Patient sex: F
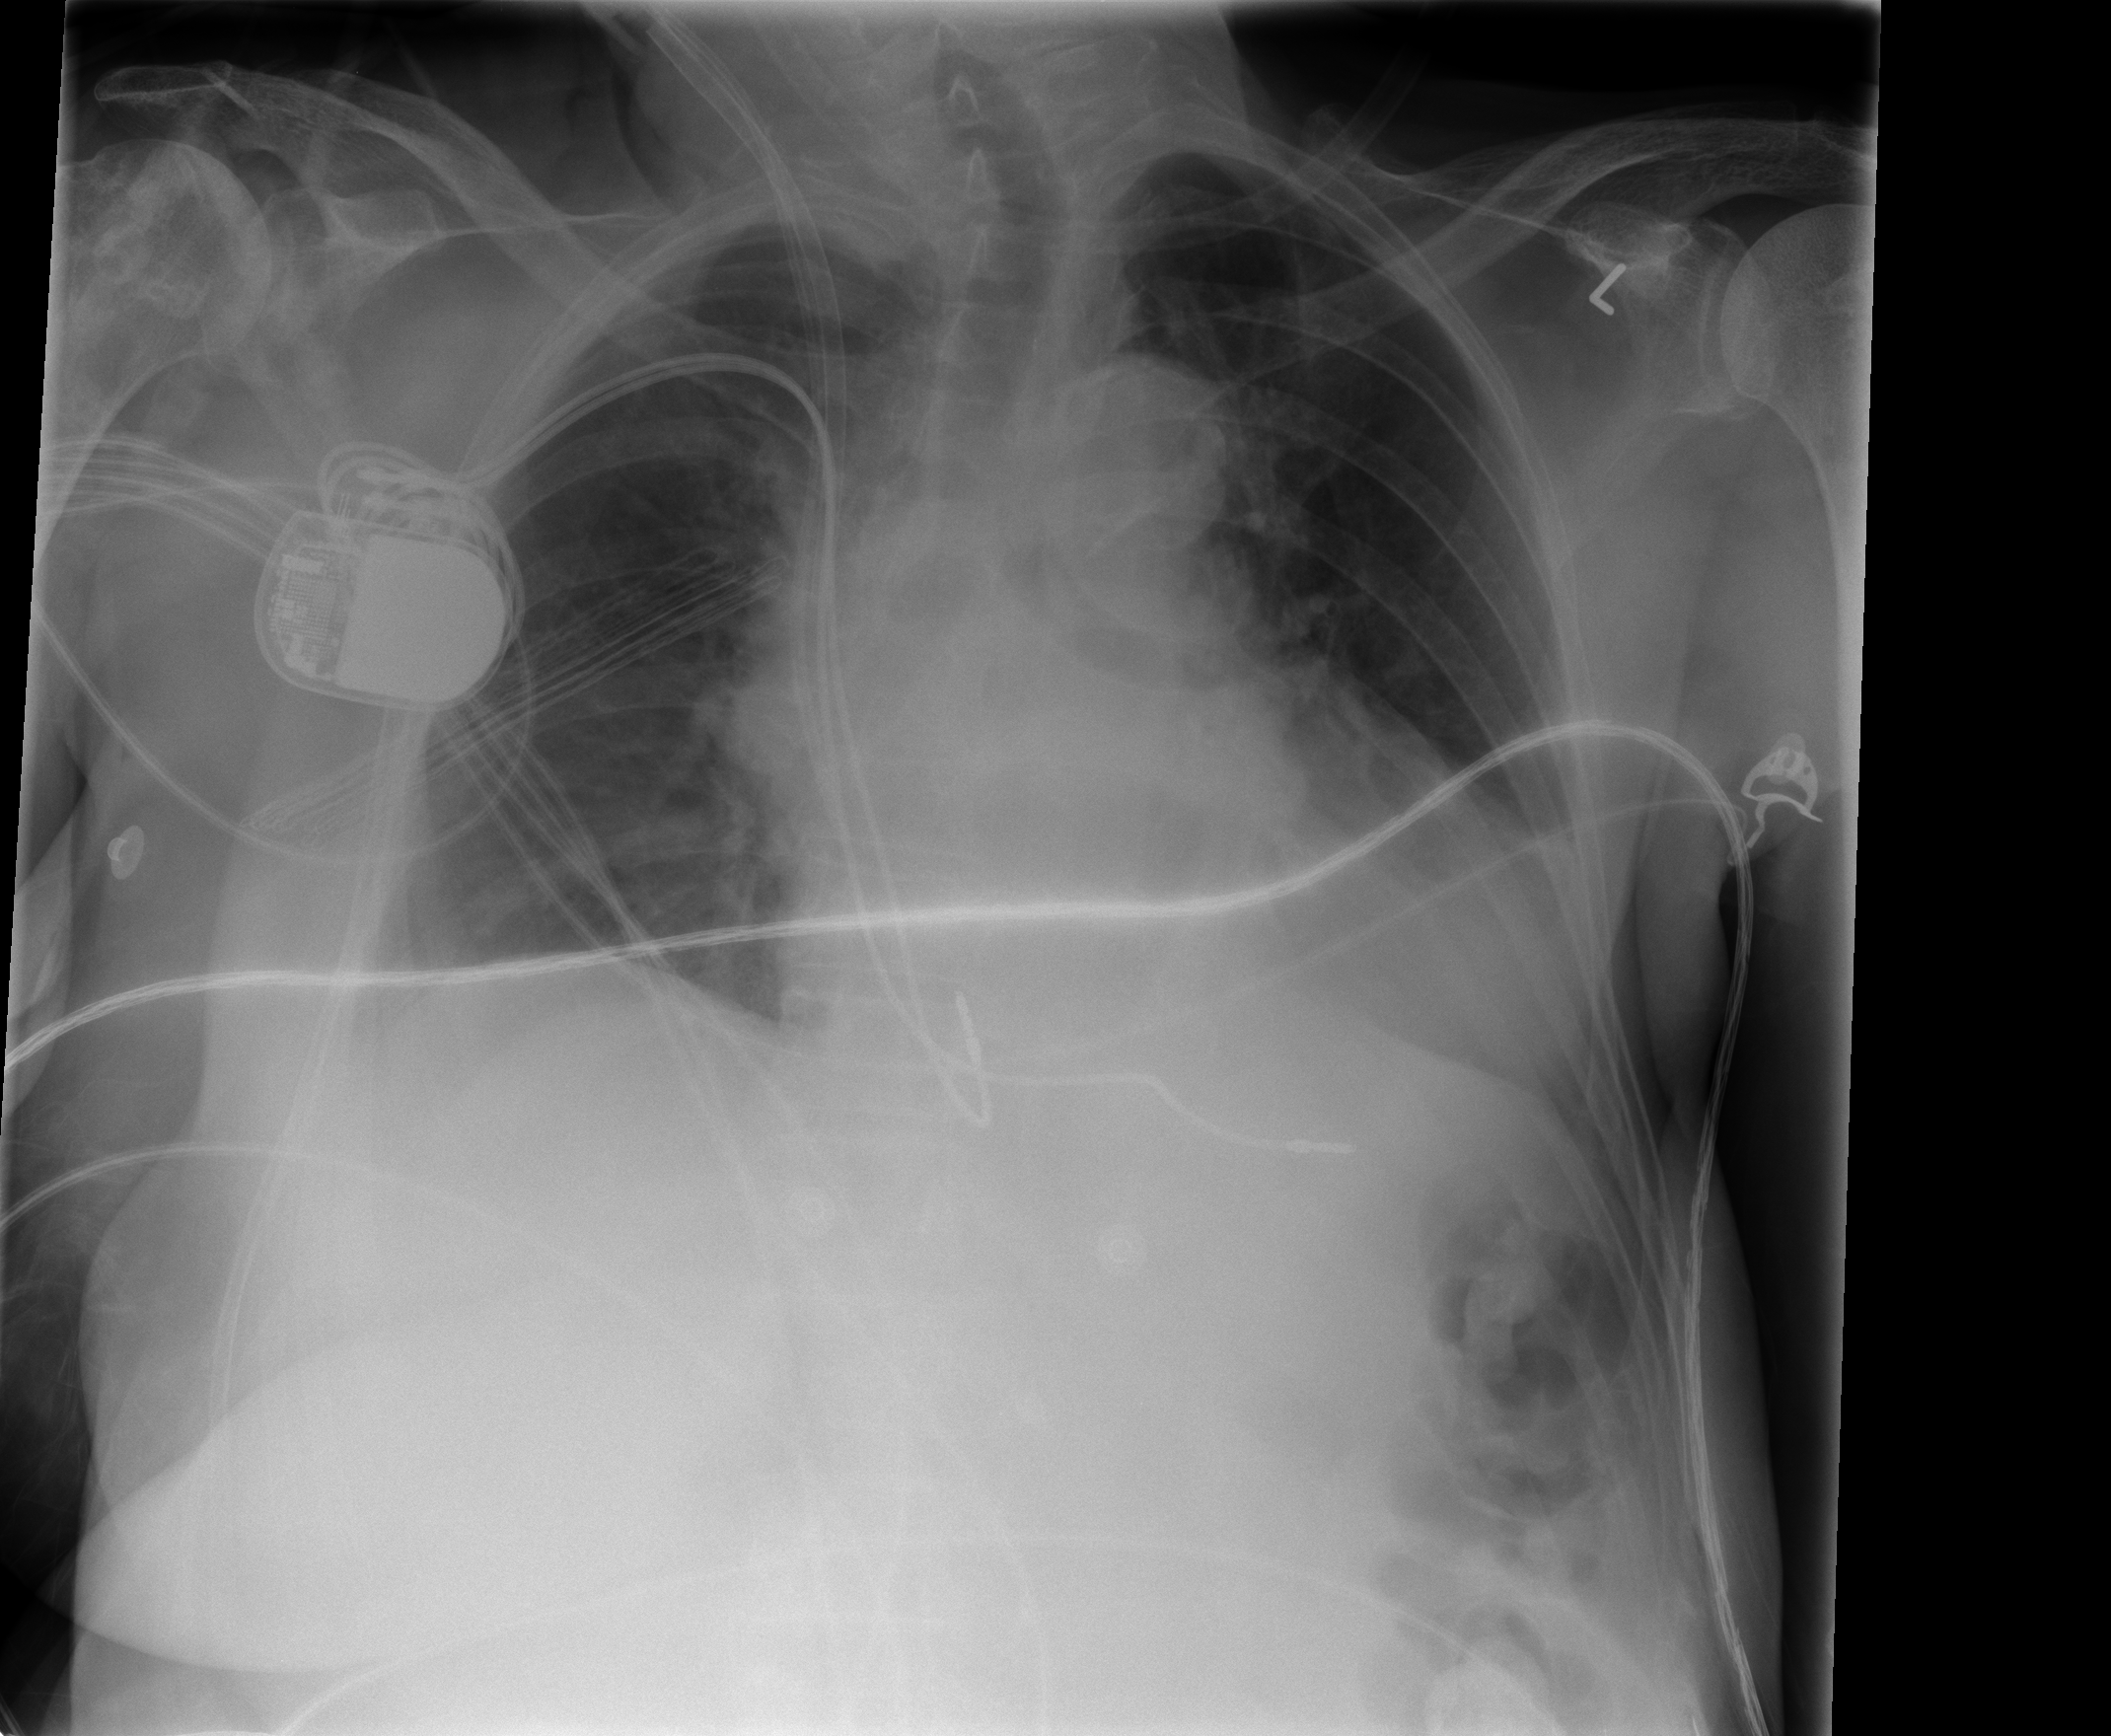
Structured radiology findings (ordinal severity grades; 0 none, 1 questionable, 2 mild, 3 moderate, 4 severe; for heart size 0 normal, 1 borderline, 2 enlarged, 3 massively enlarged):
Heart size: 3
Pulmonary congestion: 0
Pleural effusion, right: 1
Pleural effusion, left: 0
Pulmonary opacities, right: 0
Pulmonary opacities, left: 0
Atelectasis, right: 0
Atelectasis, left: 0